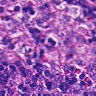
Metastatic tissue present: no